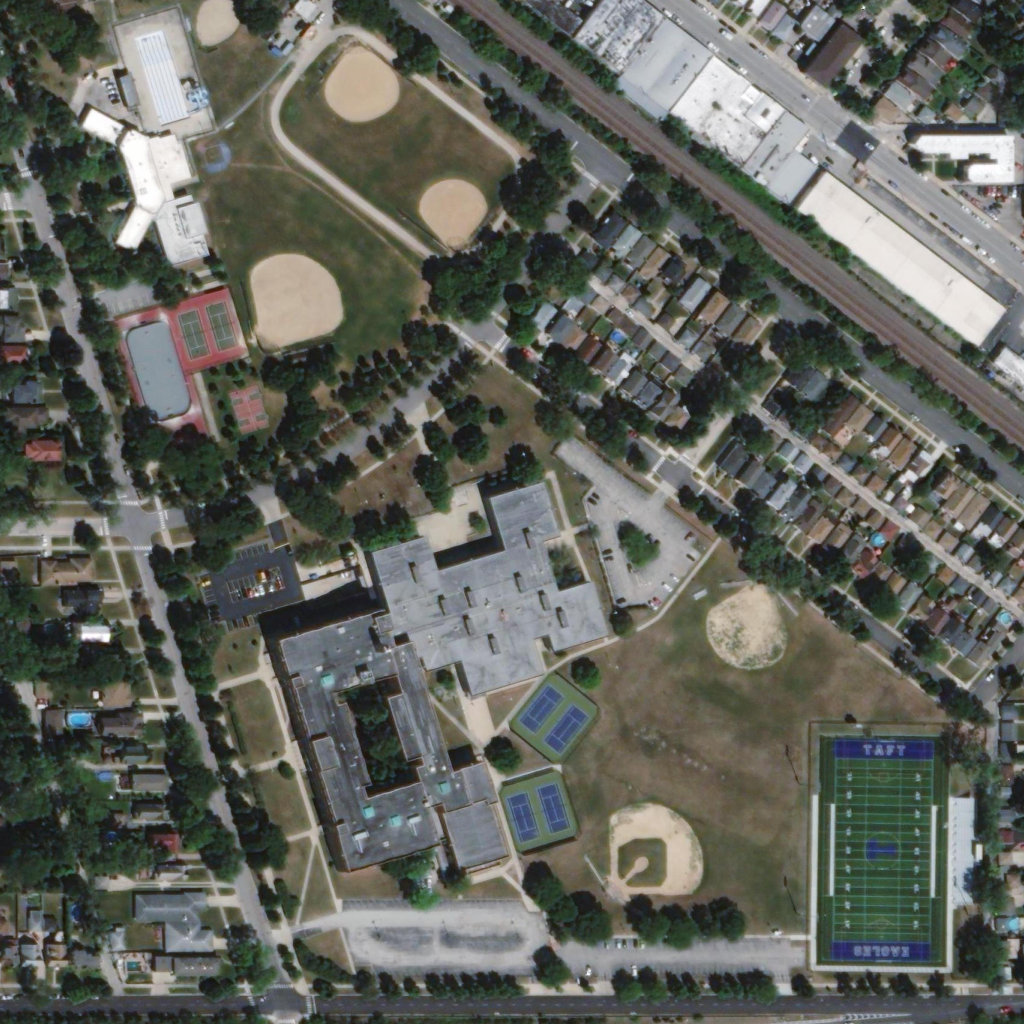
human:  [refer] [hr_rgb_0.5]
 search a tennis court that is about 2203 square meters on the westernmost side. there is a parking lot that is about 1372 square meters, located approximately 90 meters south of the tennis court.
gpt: <box>[[11, 27, 24, 38, 0]]</box>

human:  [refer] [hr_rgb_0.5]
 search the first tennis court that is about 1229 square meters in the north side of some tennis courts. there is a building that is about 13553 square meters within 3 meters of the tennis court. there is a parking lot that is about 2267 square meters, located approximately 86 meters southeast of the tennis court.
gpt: <box>[[49, 65, 58, 74, 0]]</box>

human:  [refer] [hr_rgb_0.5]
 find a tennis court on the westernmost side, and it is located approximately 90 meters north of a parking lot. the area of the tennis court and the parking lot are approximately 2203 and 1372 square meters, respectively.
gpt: <box>[[11, 27, 24, 38, 0]]</box>